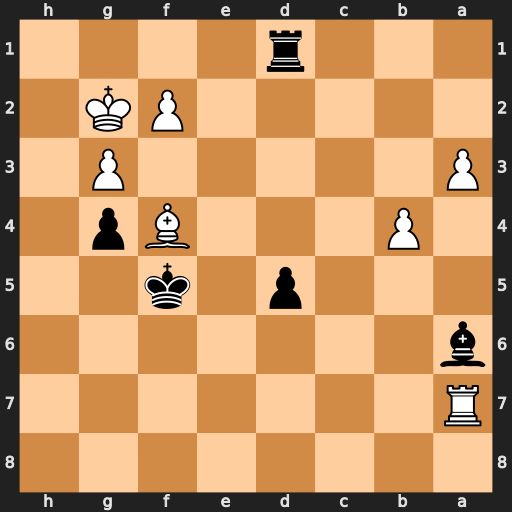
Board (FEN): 8/R7/b7/3p1k2/1P3Bp1/P5P1/5PK1/3r4
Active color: b
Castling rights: -
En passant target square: -
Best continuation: Be2 f3 gxf3+